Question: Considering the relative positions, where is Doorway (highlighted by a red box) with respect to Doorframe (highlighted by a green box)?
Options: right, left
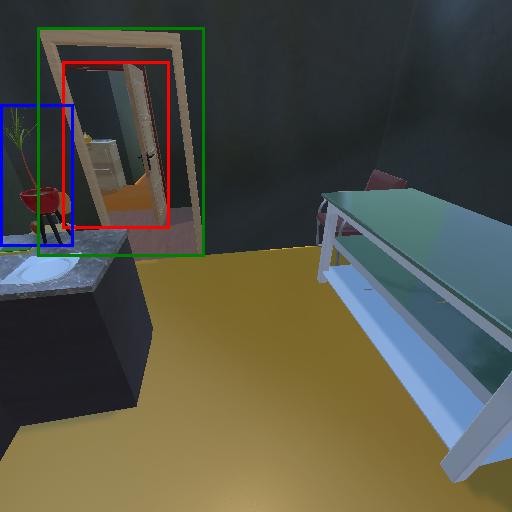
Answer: right